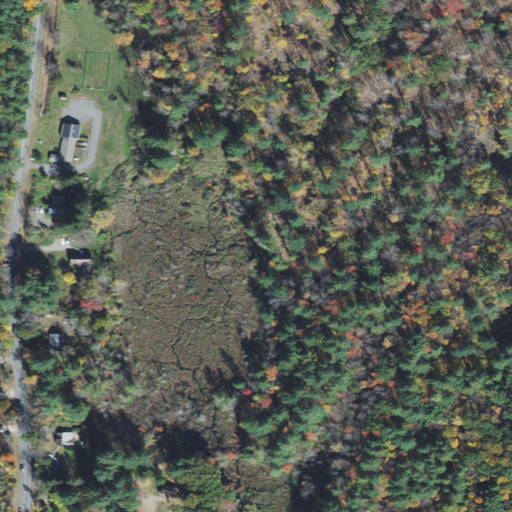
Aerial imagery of valley in Massachusetts named Rattlesnake Gutter containing woody wetlands, mixed forest, evergreen forest, deciduous forest, open development, low intensity development, pasture, herbaceous wetlands, and medium intensity development